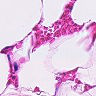
Metastatic tissue present: no